Aerial crown-view tile of a tropical tree (Barro Colorado Island, Panama), acquired 20250124:
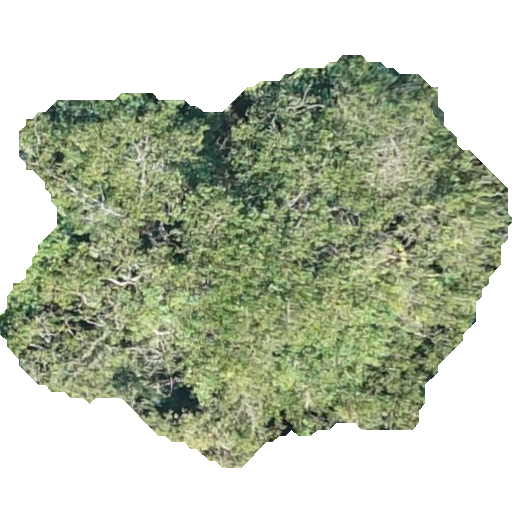
Species: Hura crepitans
GBIF accepted scientific name: Hura crepitans
Crown area: 220.013 m²